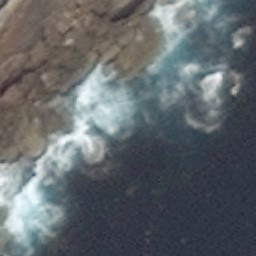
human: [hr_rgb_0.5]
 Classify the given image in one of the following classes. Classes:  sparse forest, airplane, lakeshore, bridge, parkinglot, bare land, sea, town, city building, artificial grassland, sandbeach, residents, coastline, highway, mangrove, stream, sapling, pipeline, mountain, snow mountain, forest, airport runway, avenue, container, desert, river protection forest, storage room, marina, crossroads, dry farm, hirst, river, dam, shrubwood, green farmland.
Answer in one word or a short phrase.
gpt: coastline